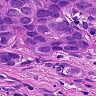
Metastatic tissue present: yes